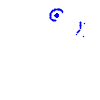
Particle: kaon